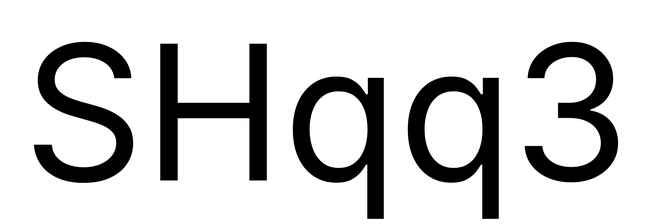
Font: Inter_Regular